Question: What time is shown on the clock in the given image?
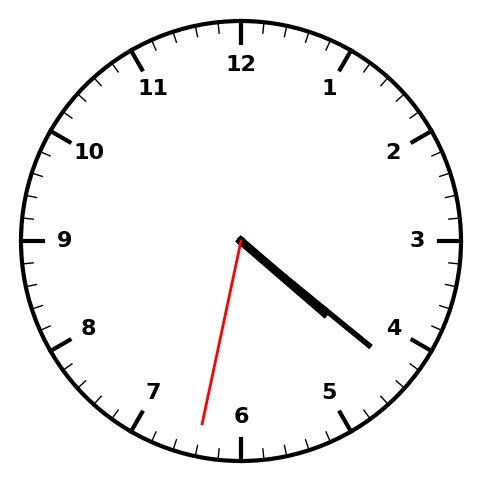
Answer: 04:21:32